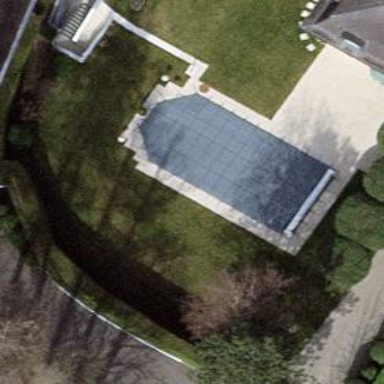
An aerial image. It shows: Swimming pool located in leisure land.